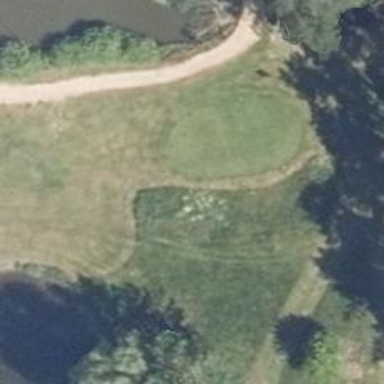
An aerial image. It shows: Golf tee.